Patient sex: F
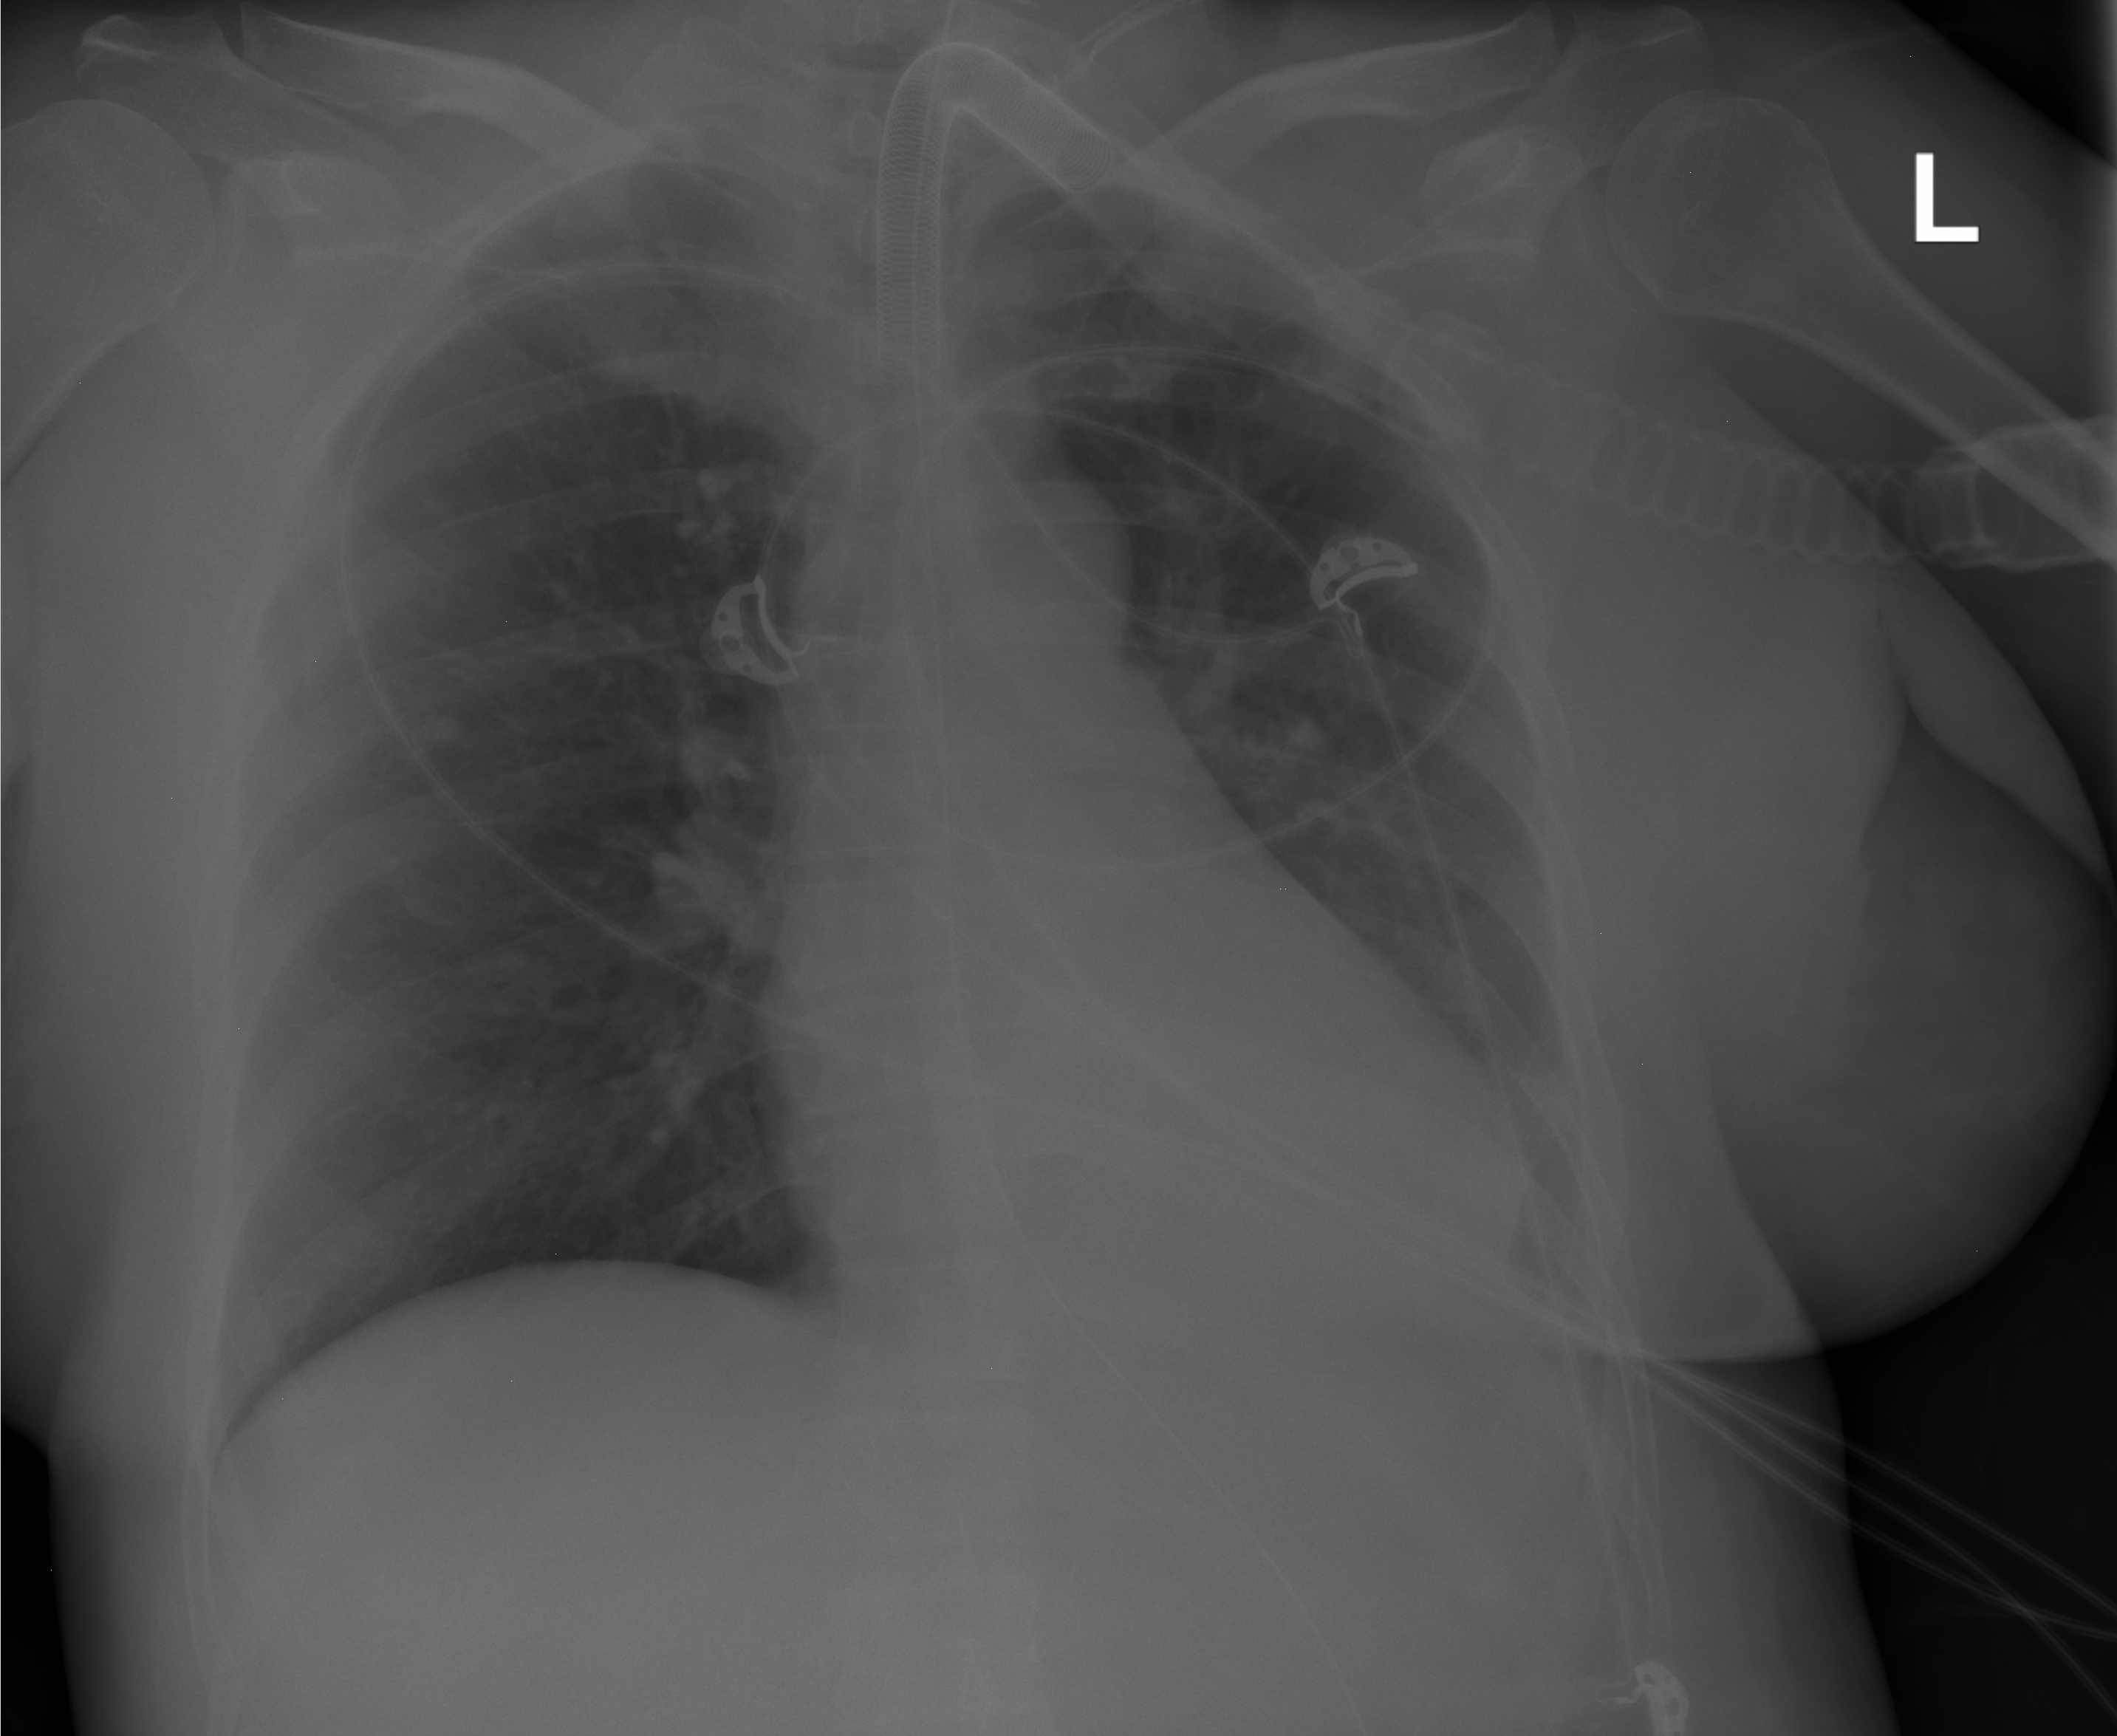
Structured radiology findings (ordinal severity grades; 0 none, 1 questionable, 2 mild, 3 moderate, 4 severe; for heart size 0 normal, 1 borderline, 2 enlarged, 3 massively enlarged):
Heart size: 2
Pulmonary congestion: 2
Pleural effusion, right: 0
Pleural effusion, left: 2
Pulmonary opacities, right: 0
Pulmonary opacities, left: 0
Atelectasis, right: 0
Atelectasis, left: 0